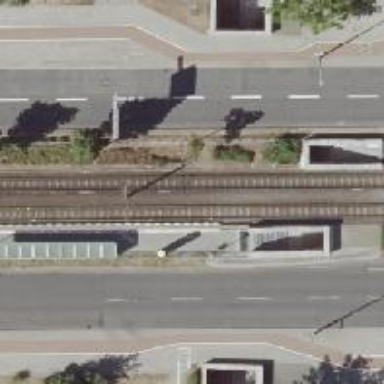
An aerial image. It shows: Tram stop.